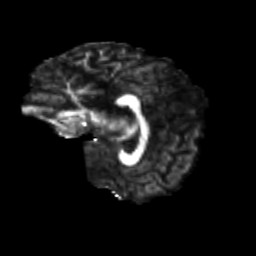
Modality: FA
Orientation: sagittal
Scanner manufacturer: siemens
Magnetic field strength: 3 T
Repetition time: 9.2 s
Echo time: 0.084 s